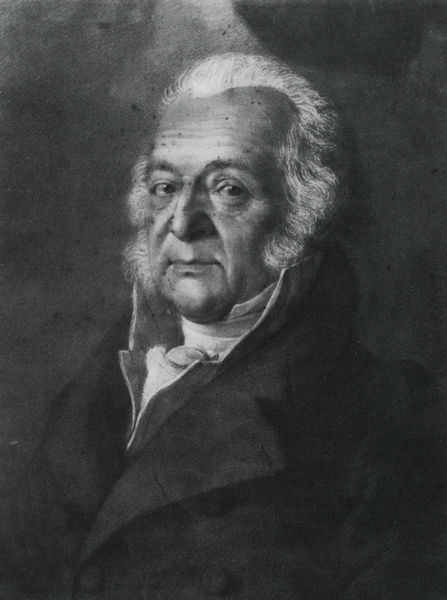
Titel: Bildnis Andreas Gärtner
Künstler: Lorenzo Quaglio
Standort: München
Institution: Städtische Galerie im Lenbachhaus
Schlagwörter: dunkel, gemälde, mann, schatten, umhang, weiß, frisur, grau, haar, hintergrund, licht, mund, nase, profil, schwarz, stirn, zeichnung, blick, schal, tuch, malerei, schleife, alt, bart, hemd, jacke, richter, augen, falten, gesicht, kragen, mensch, bildnis, portrait, porträt, auge, haare, mantel, pose, augenbrauen, kinn, knopf, lippen, wangen, düster, backen, krawatte, dichter, knopfloch, brauen, glanz, halstuch, pupillen, augenbraue, knöpfe, dreiviertelprofil, revers, betrachter, foto, fotografie, photographie, alter, druck, schwarz weiss, stich, markant, mundwinkel, vatermörder, dreiviertel, backenbart, stirnfalten, koteletten, posieren, geheimratsecken, kotletten, photo, runzeln, schwart, binde, halsbinde, gelehrter, freundlich, graf, bartlos, senior, schwarzz, kraggen, altter